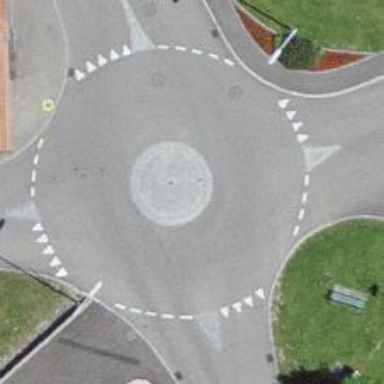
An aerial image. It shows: Mini roundabout on the road.